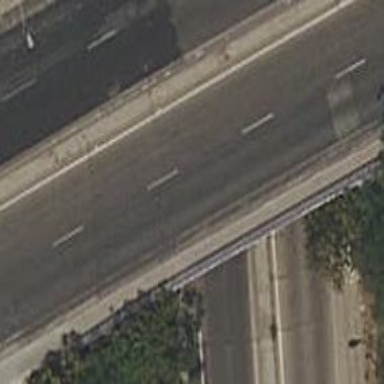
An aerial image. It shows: Secondary road on asphalt bridge.